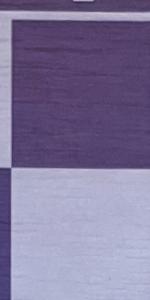
Label: Empty